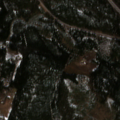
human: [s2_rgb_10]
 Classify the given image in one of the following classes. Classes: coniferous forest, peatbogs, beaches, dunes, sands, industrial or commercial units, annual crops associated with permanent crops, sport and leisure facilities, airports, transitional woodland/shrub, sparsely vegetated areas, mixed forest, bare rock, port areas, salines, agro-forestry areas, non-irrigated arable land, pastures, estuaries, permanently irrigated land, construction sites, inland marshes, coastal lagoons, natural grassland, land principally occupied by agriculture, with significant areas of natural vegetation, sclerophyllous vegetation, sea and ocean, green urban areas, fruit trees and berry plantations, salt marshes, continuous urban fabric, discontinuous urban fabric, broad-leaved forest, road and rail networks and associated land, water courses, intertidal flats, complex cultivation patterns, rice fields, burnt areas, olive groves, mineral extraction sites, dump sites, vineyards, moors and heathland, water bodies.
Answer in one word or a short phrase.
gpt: non-irrigated arable land, coniferous forest, transitional woodland/shrub